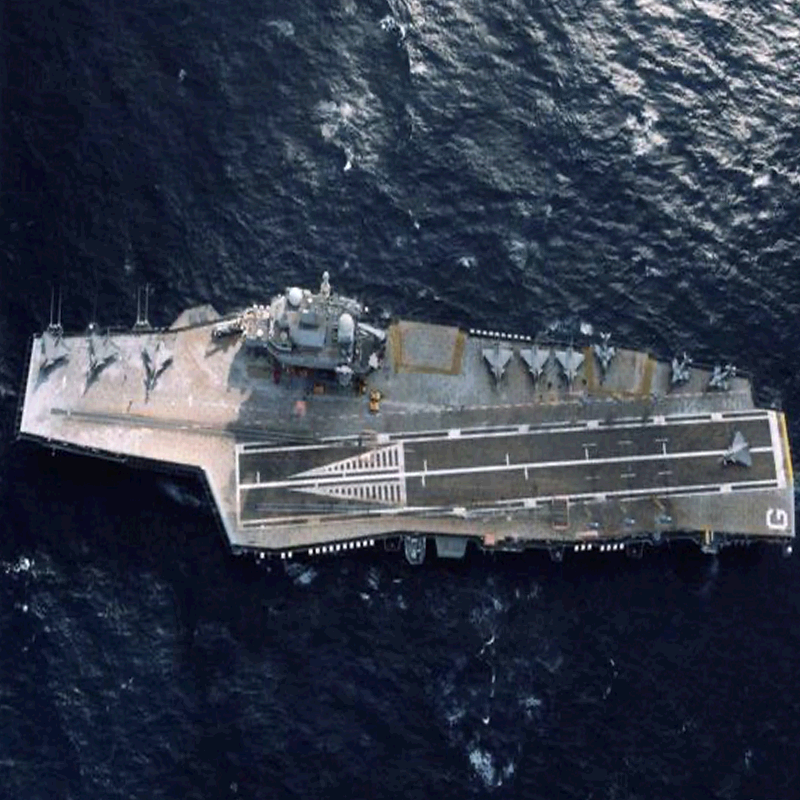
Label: Charles_de_Gaulle_aricraft_carrier